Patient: sex F, age 67
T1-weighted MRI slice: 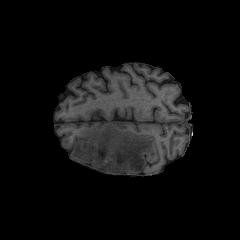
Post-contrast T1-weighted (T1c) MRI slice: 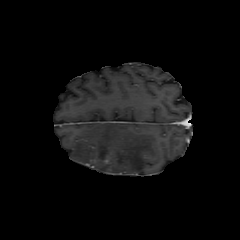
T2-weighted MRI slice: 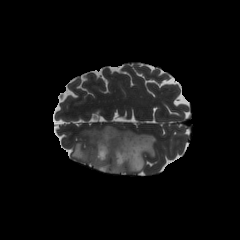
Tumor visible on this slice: yes
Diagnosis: Astrocytoma, IDH-mutant
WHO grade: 4